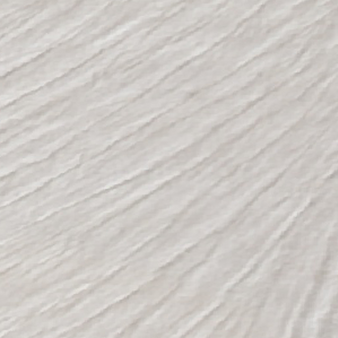
Label: other